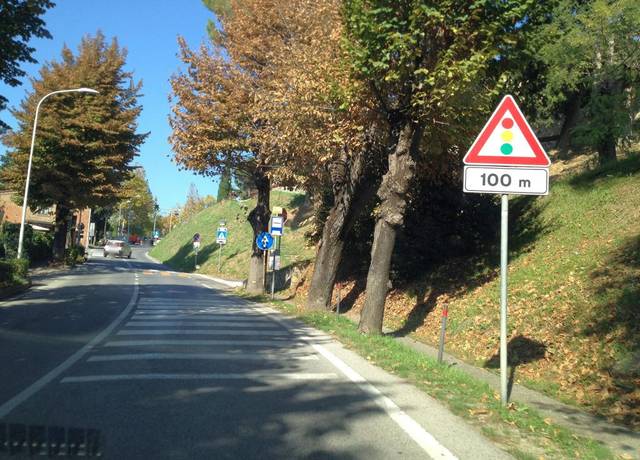
Region: Italy
Coordinates: 43.466, 11.042